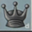
Piece: bQ